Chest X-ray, PA view. Patient: 42 years old, sex F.
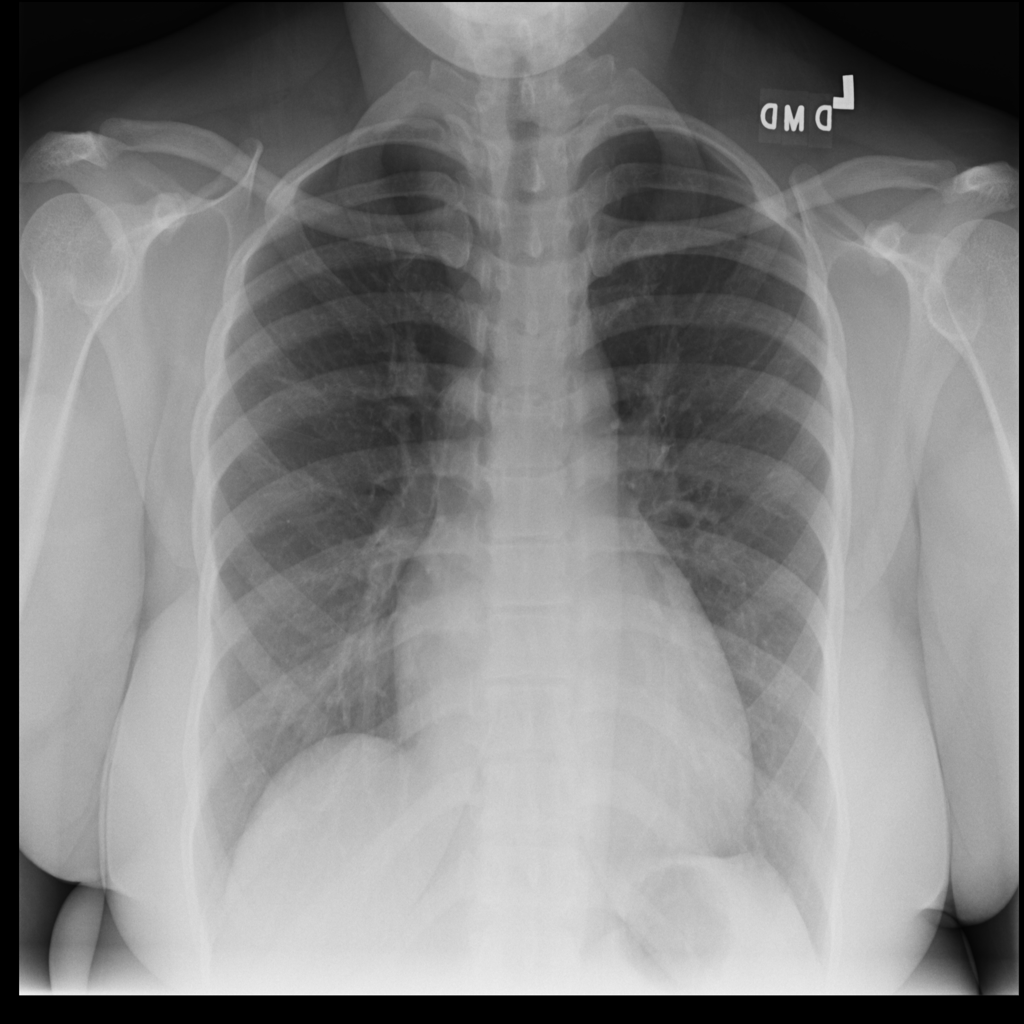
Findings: No Finding